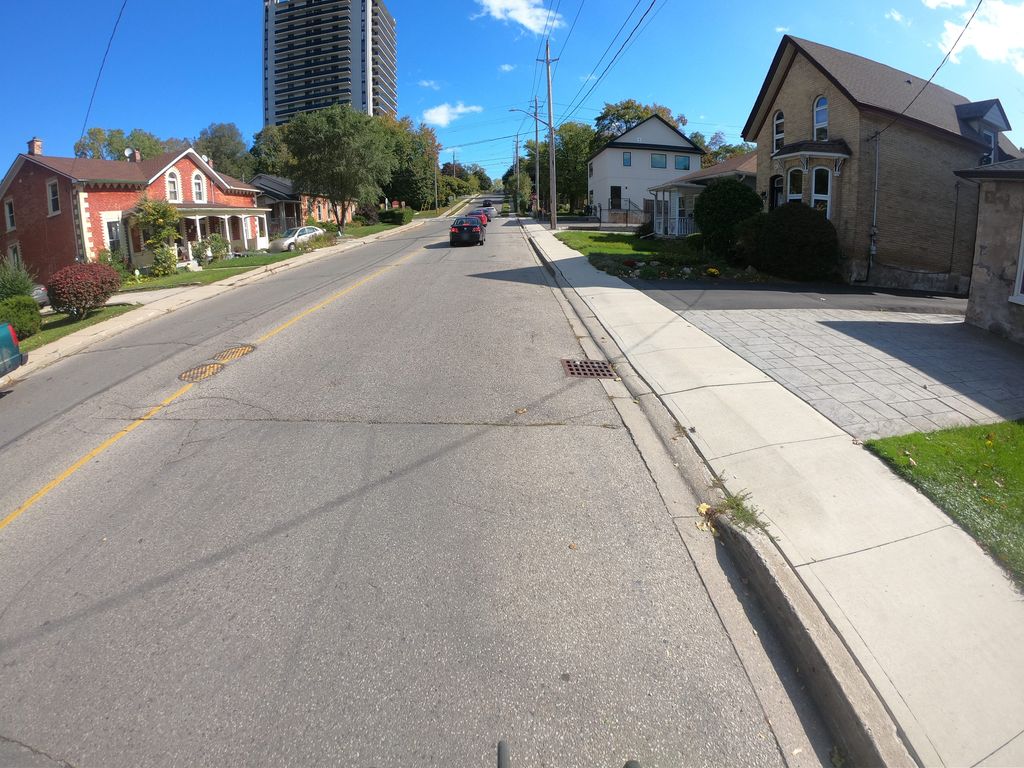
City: kitchener-waterloo